Question: I am using Source anywhere for vss and while getting the update it gives me following error
> Error at recv(): An existing connection was forcibly closed by the
remote host.

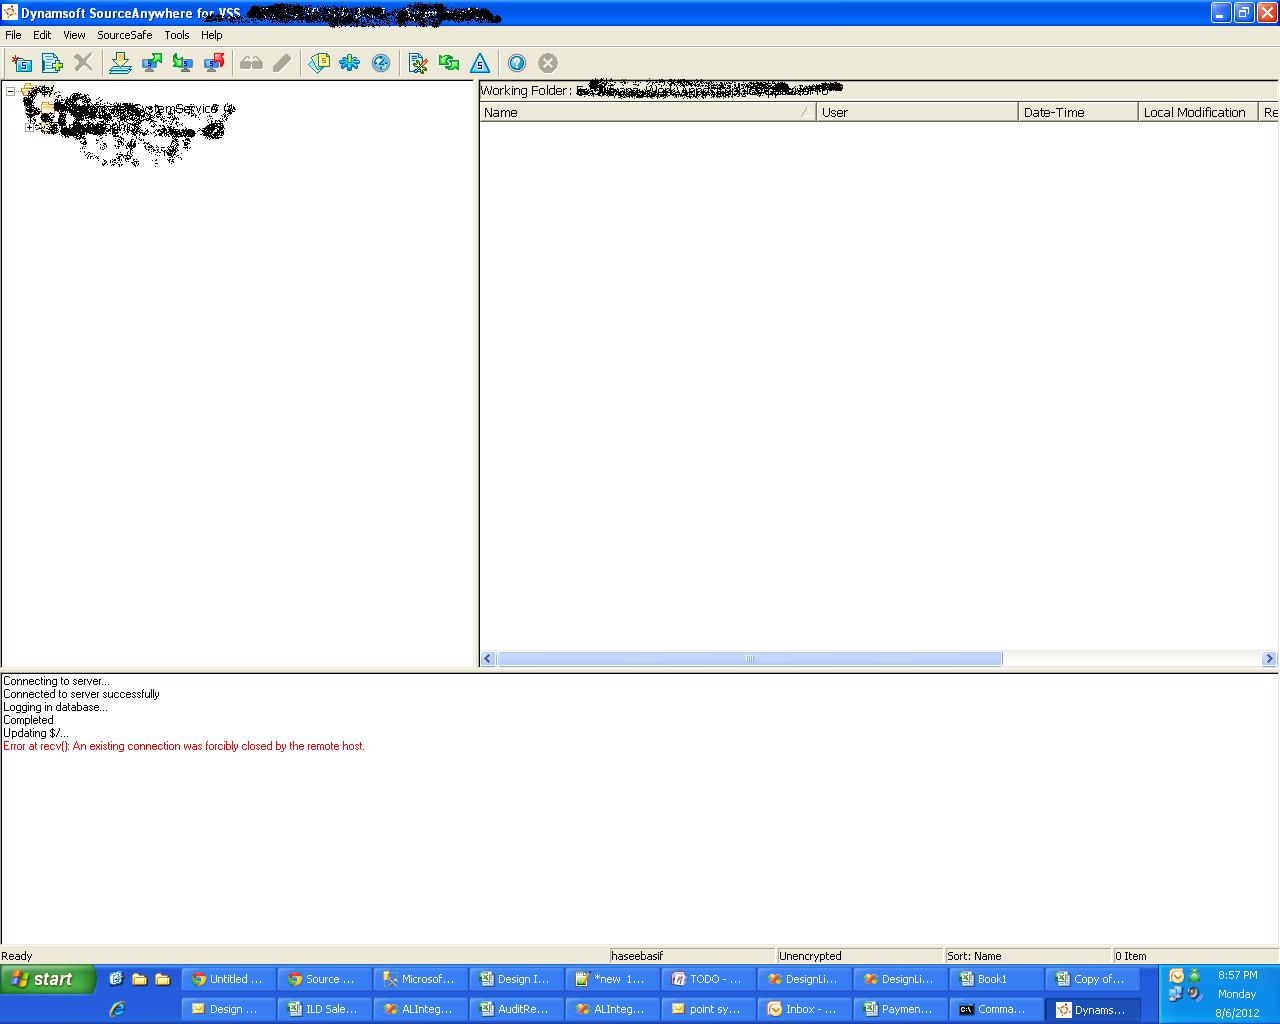
Answer: It was some log files issue with Source any where . System Restart does the work. It's happens every few days and system restart does work. But I am still looking for proper solution